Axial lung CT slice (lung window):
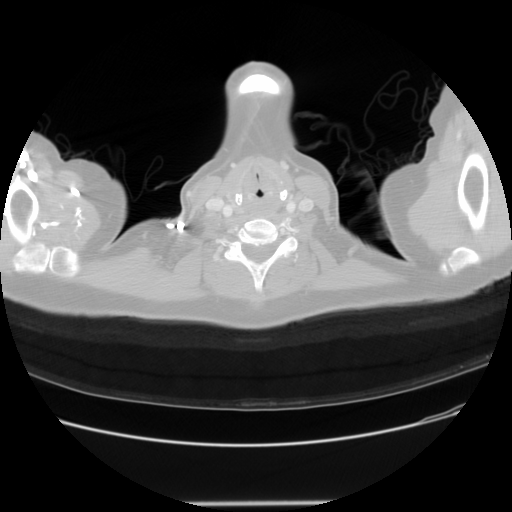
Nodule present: no